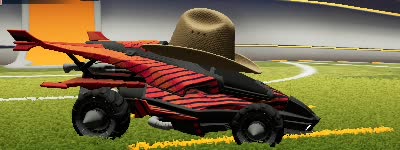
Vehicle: aftershock